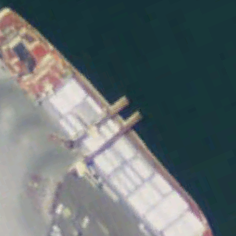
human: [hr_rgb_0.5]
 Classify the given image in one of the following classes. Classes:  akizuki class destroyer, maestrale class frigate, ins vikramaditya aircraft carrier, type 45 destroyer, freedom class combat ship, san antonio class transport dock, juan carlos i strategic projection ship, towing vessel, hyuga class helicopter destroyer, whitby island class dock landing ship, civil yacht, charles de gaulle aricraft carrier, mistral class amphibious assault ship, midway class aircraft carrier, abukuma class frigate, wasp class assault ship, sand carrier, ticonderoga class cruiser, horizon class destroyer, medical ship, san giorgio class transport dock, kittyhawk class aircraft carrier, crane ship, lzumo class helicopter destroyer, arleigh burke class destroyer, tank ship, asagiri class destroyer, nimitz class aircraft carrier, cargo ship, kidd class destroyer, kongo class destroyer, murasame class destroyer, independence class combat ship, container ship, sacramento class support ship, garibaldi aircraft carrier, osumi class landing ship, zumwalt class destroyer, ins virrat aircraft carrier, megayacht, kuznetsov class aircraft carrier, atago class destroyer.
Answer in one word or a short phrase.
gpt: Cargo ship